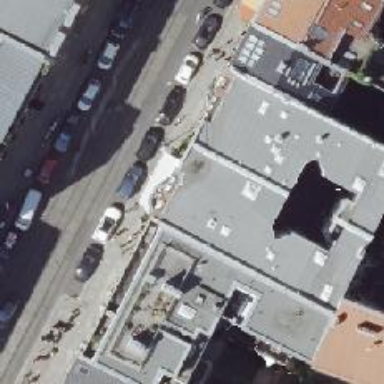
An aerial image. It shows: Clothing store.